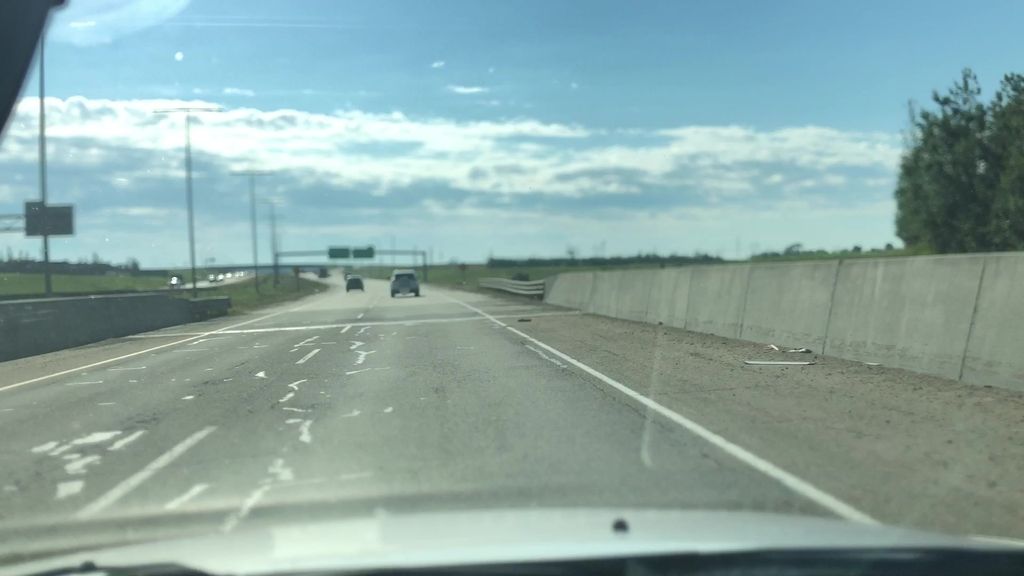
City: edmonton